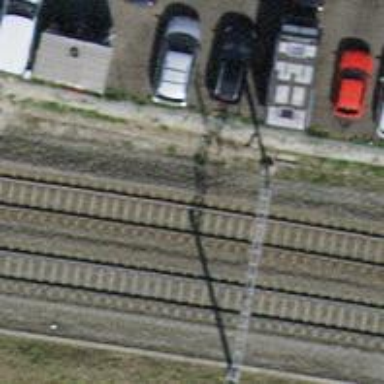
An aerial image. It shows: Railway with electrified contact lines.